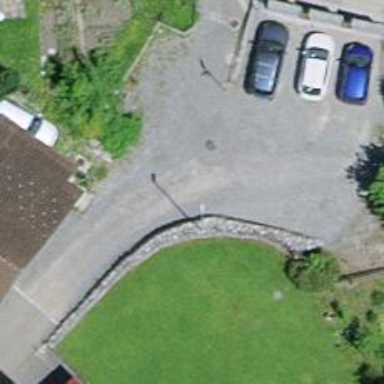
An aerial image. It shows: Unpaved footway.